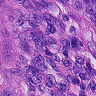
Metastatic tissue present: yes